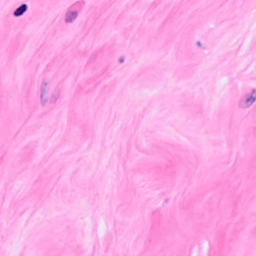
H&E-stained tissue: Breast